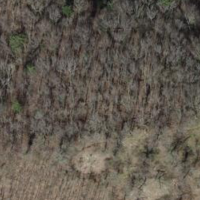
EUNIS habitat code: 41
Species observed at this site:
Vicia sepium
Daphne laureola